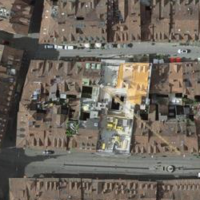
EUNIS habitat code: 54
Species observed at this site:
Passer domesticus
Tanacetum parthenium